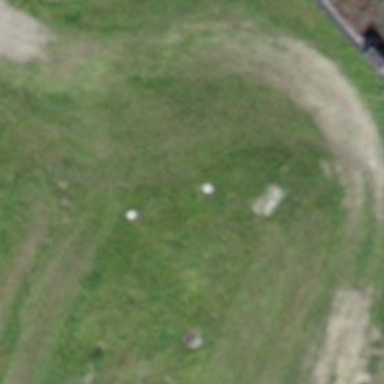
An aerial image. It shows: Toboggan stadium.